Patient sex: M
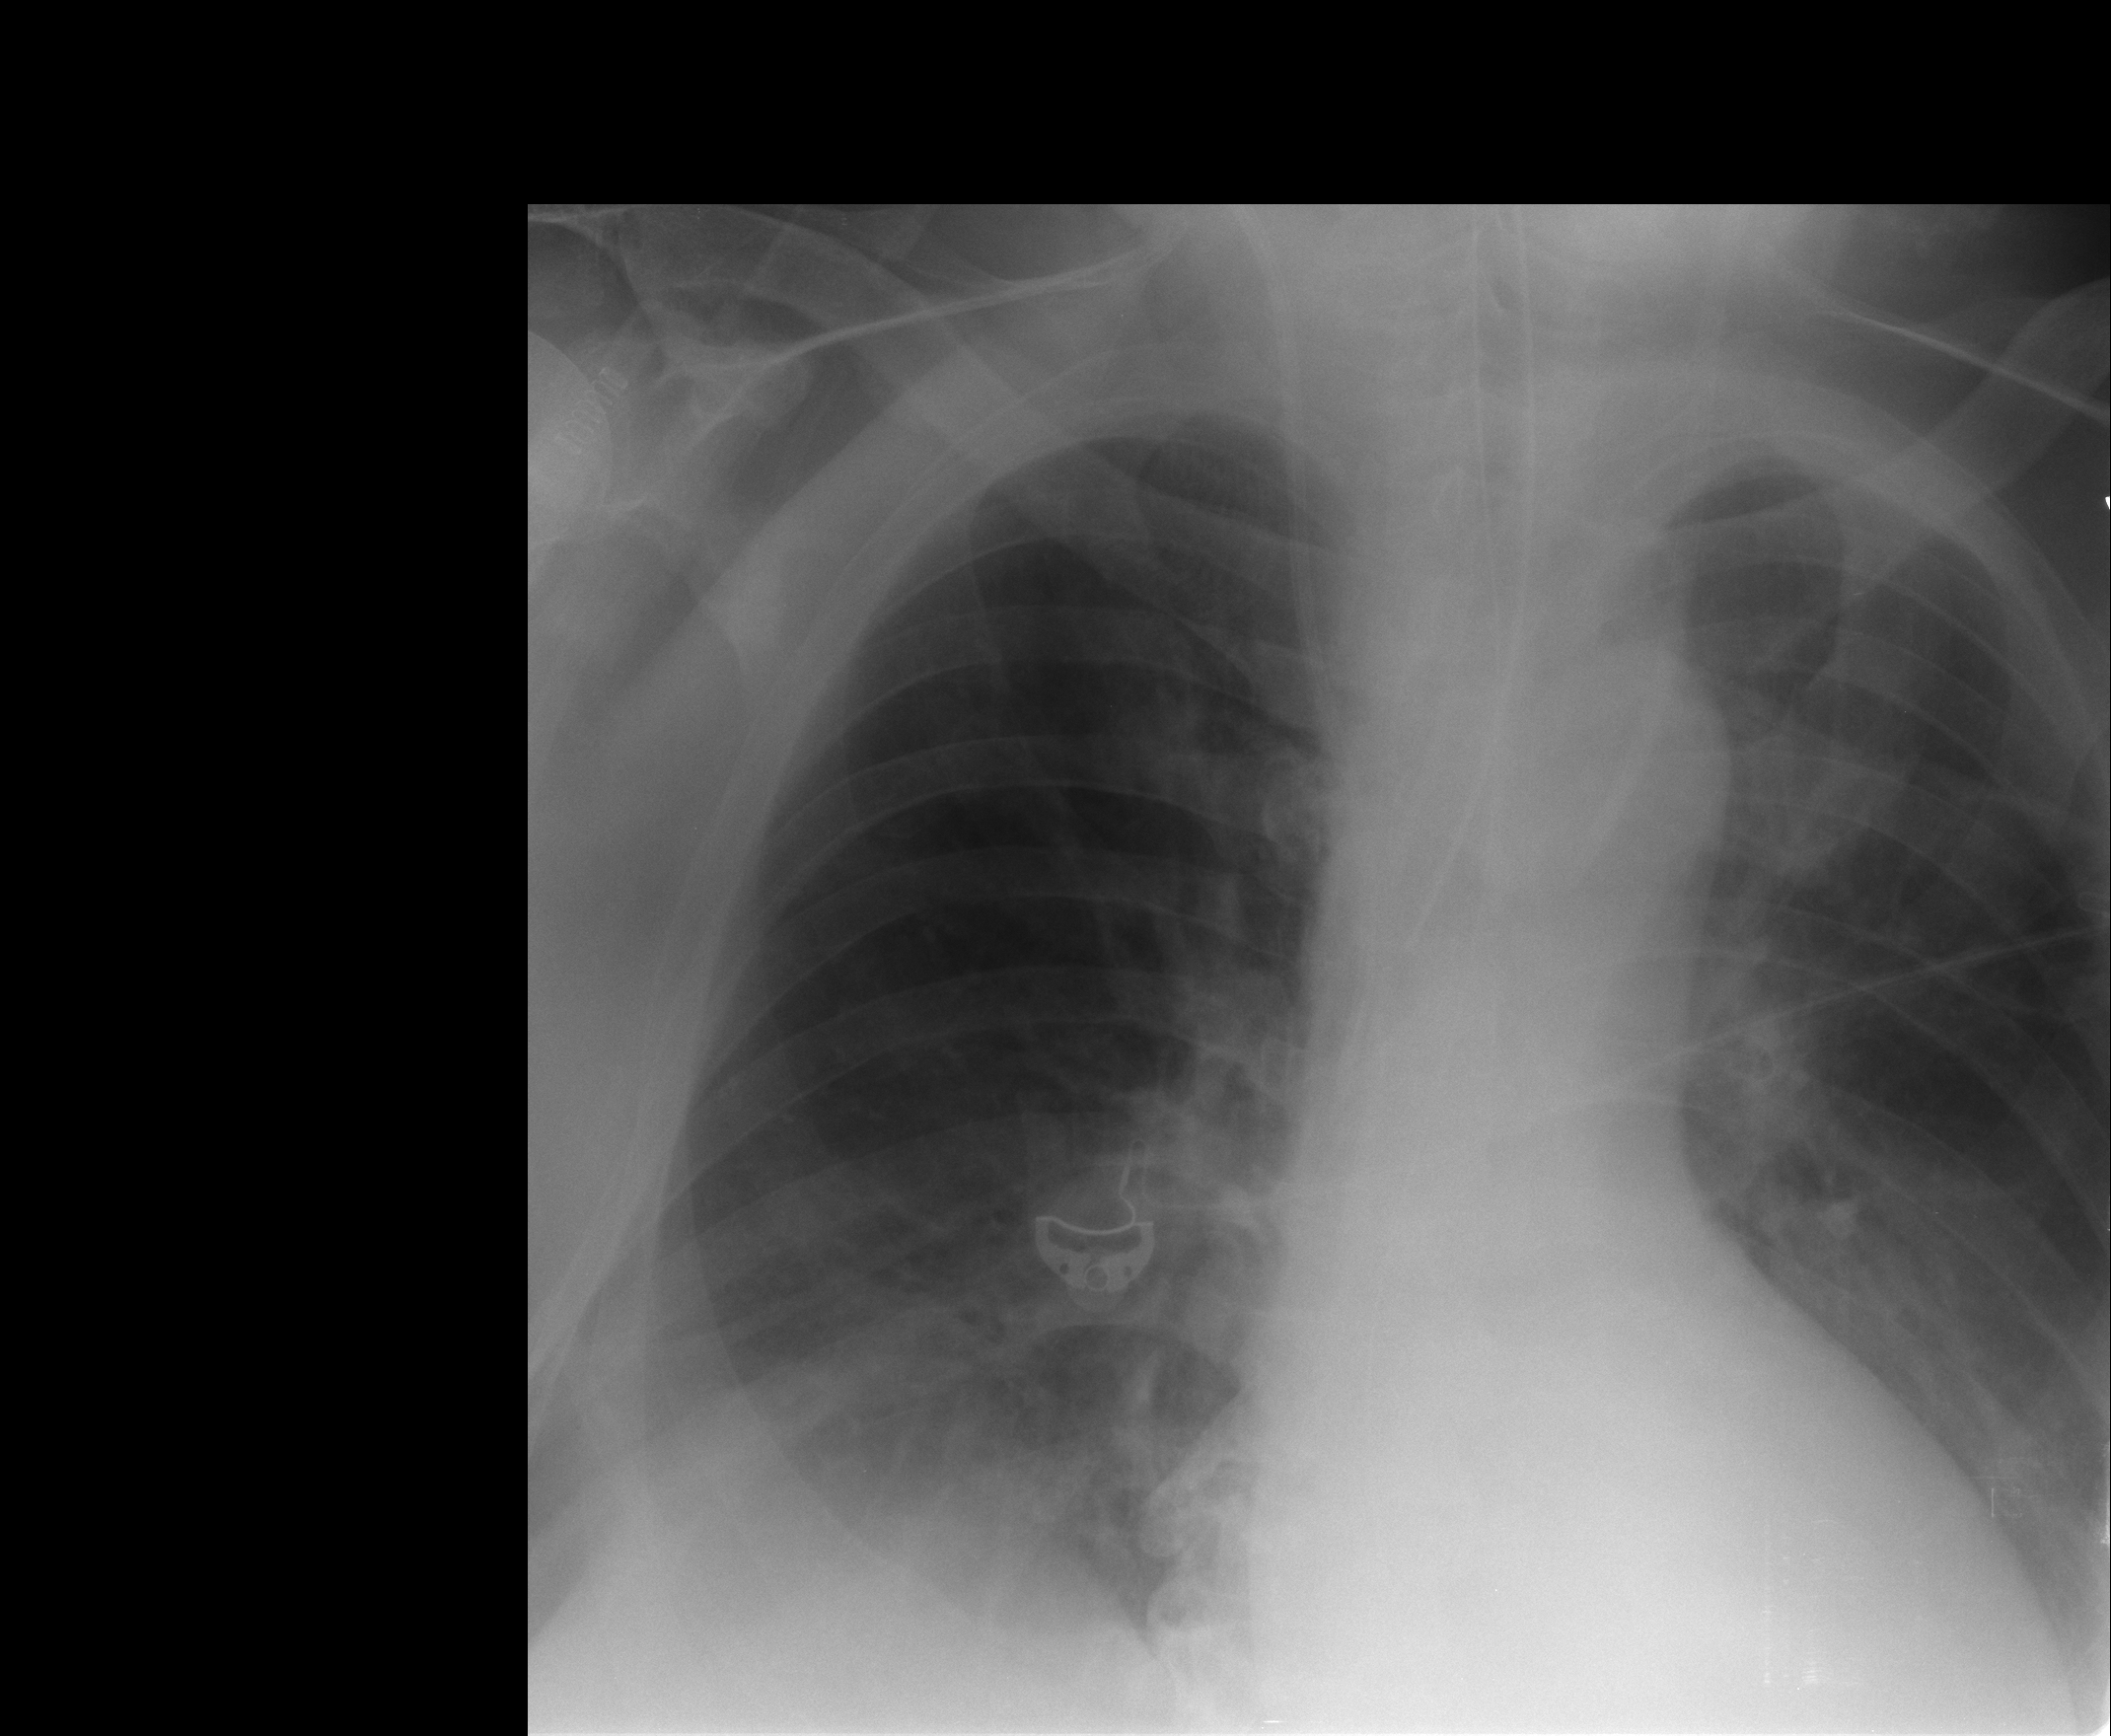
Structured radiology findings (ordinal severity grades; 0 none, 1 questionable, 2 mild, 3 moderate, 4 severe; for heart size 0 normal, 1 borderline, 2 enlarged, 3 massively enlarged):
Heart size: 0
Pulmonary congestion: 0
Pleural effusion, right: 2
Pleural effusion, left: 2
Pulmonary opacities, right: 0
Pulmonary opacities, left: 0
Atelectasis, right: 2
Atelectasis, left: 2